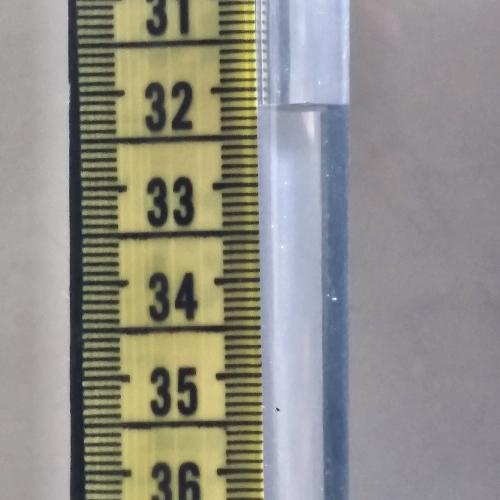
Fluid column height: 32.2 cm